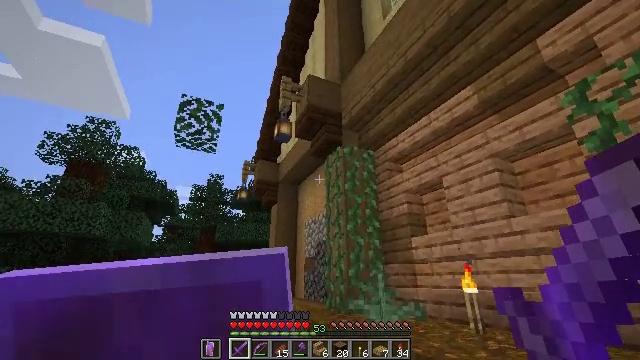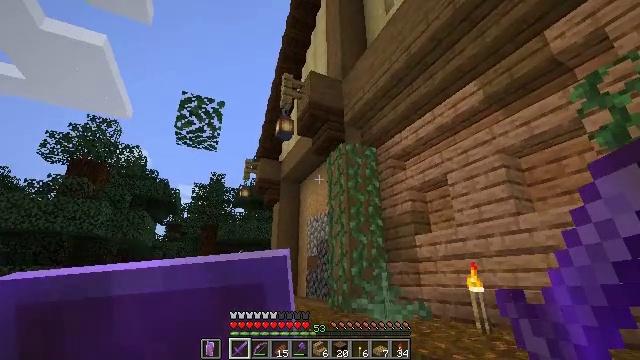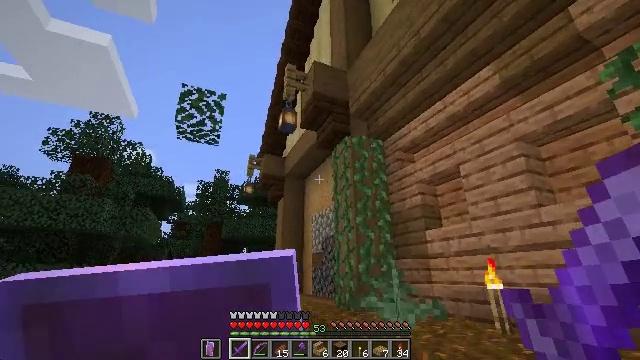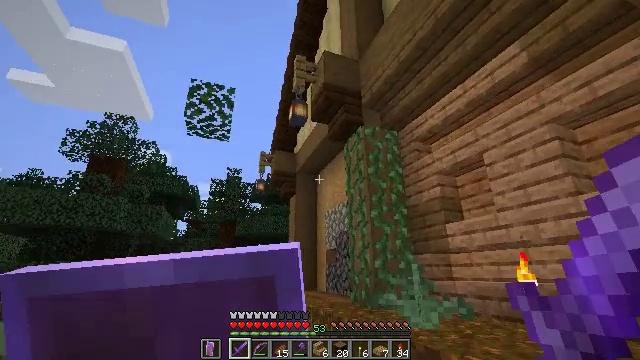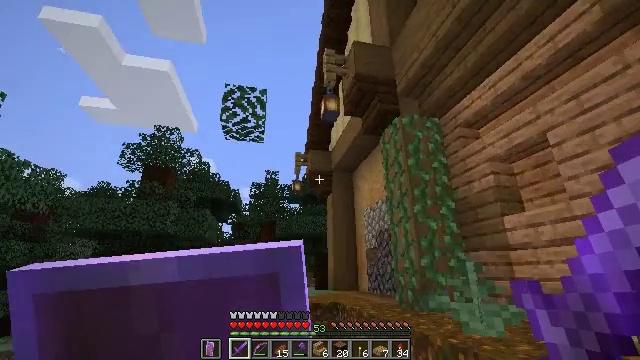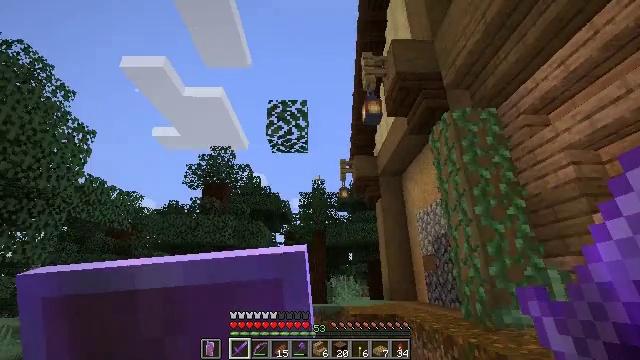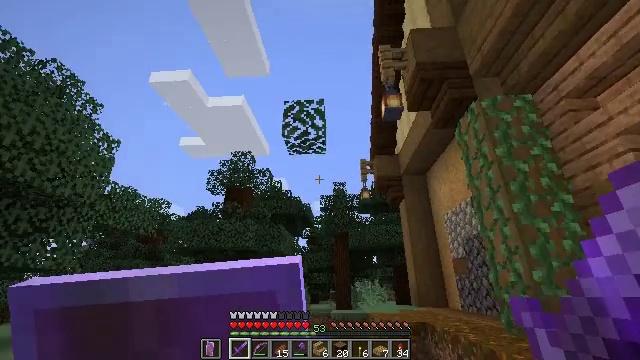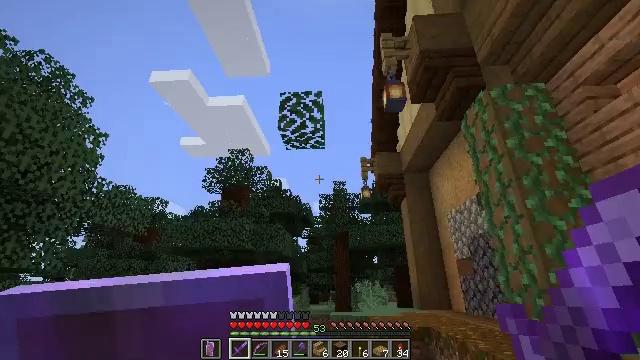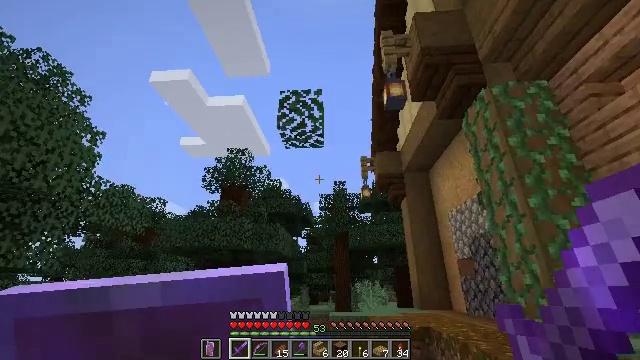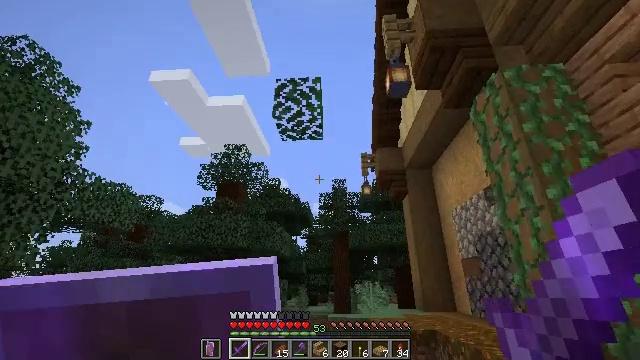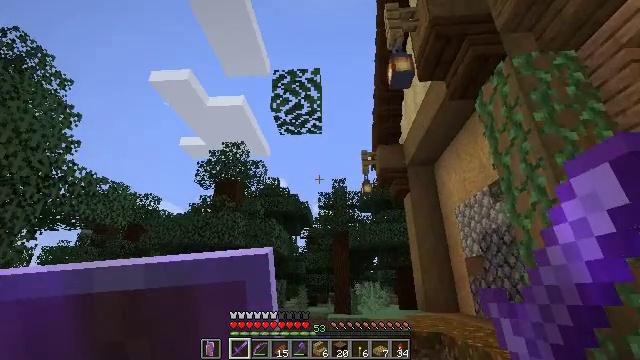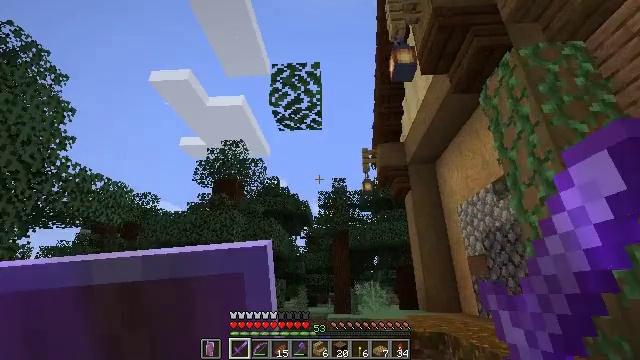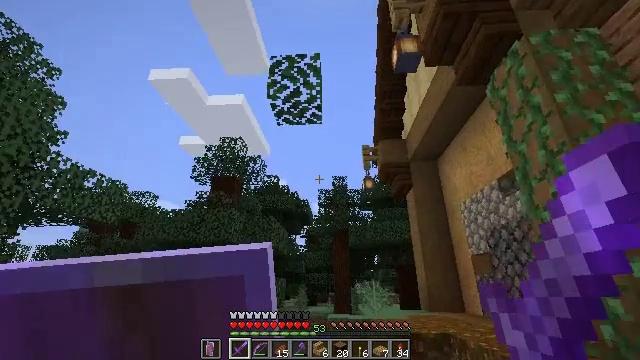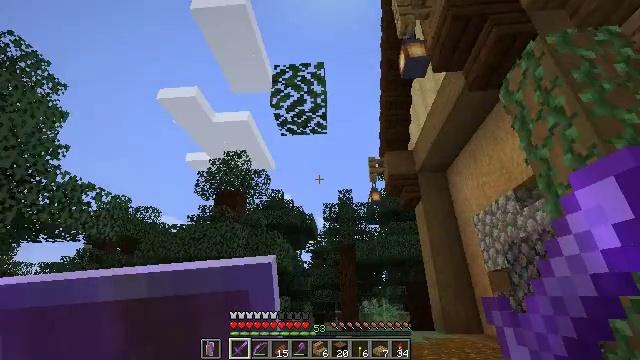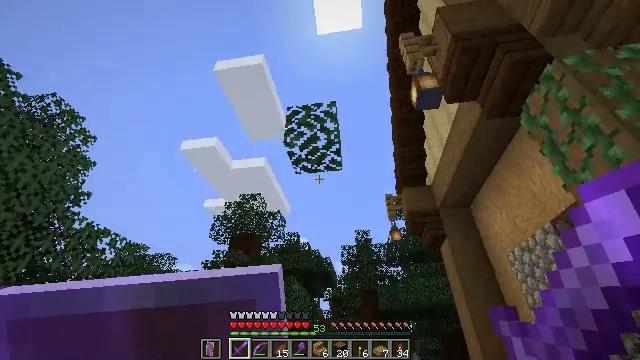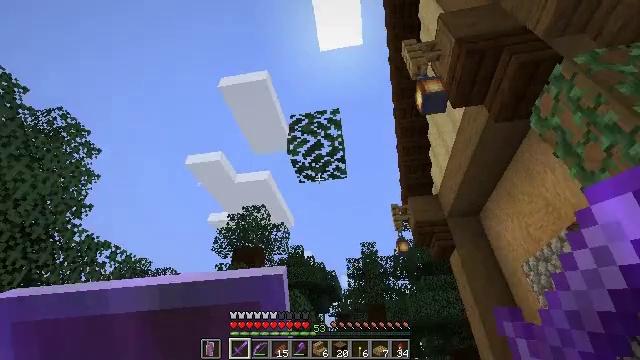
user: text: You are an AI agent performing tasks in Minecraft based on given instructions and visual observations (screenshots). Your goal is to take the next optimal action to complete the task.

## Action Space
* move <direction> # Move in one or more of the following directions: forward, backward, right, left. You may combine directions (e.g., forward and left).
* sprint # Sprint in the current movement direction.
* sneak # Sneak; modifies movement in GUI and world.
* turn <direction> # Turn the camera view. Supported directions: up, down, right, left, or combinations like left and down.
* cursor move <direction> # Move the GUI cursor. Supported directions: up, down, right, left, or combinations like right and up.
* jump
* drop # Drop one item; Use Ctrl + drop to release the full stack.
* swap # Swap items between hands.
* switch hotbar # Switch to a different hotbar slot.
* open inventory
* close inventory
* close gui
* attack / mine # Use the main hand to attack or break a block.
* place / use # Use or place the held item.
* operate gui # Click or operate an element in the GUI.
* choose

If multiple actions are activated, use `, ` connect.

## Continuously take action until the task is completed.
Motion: motion action
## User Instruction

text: Trim the tree by mining oak leaves.
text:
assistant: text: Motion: move forward
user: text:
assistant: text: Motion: move forward, turn left
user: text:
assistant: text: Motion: move forward, turn left
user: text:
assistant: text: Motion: move forward, turn left
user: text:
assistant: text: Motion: move forward, turn left and up
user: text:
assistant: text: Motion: move forward, turn left
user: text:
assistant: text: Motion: move forward
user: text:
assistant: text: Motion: move forward
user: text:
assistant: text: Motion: move forward
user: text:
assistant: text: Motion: move forward
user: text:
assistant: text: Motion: move forward
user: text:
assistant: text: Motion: move forward
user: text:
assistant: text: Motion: move forward, turn left and up
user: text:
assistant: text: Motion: move forward, turn left and up
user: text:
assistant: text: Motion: move forward, turn left and up
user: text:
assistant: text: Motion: move forward, turn left and up
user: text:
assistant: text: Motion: move forward, turn left and up
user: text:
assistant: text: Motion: move forward and move left, turn left and up
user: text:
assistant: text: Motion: move forward and move left, turn up
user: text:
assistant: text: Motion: move forward and move left
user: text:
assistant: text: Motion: turn up
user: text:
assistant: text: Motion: turn right and up
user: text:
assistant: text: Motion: turn right and up
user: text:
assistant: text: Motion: turn up
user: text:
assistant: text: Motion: attack / mine
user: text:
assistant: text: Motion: attack / mine
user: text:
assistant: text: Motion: attack / mine
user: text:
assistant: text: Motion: attack / mine
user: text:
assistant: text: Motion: turn right, attack / mine
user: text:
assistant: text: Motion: turn right, attack / mine